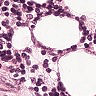
Metastatic tissue present: yes